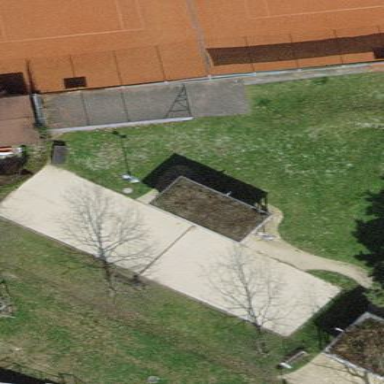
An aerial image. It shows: Boules sport pitch with fine gravel surface.